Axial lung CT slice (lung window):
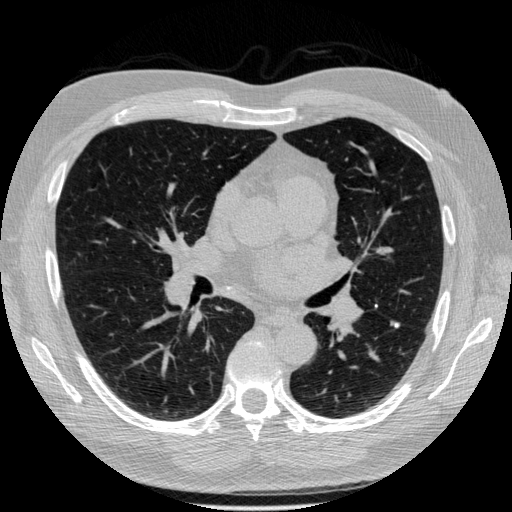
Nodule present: yes
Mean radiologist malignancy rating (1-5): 1.25